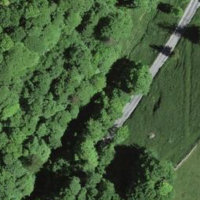
EUNIS habitat code: 41
Species observed at this site:
Allium ursinum